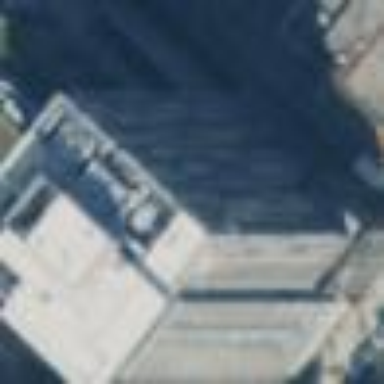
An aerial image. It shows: Part of building.